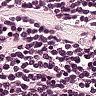
Metastatic tissue present: no